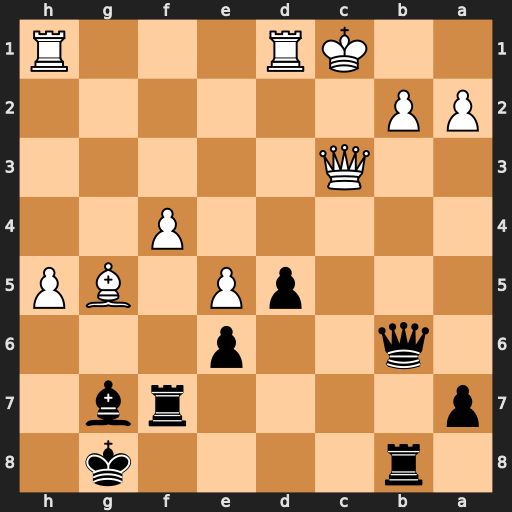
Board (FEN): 1r4k1/p4rb1/1q2p3/3pP1BP/5P2/2Q5/PP6/2KR3R
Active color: b
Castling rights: -
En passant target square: -
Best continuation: Rc7 Kb1 Rxc3